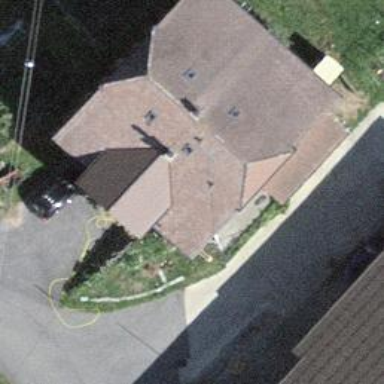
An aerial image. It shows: Simple house.